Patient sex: M
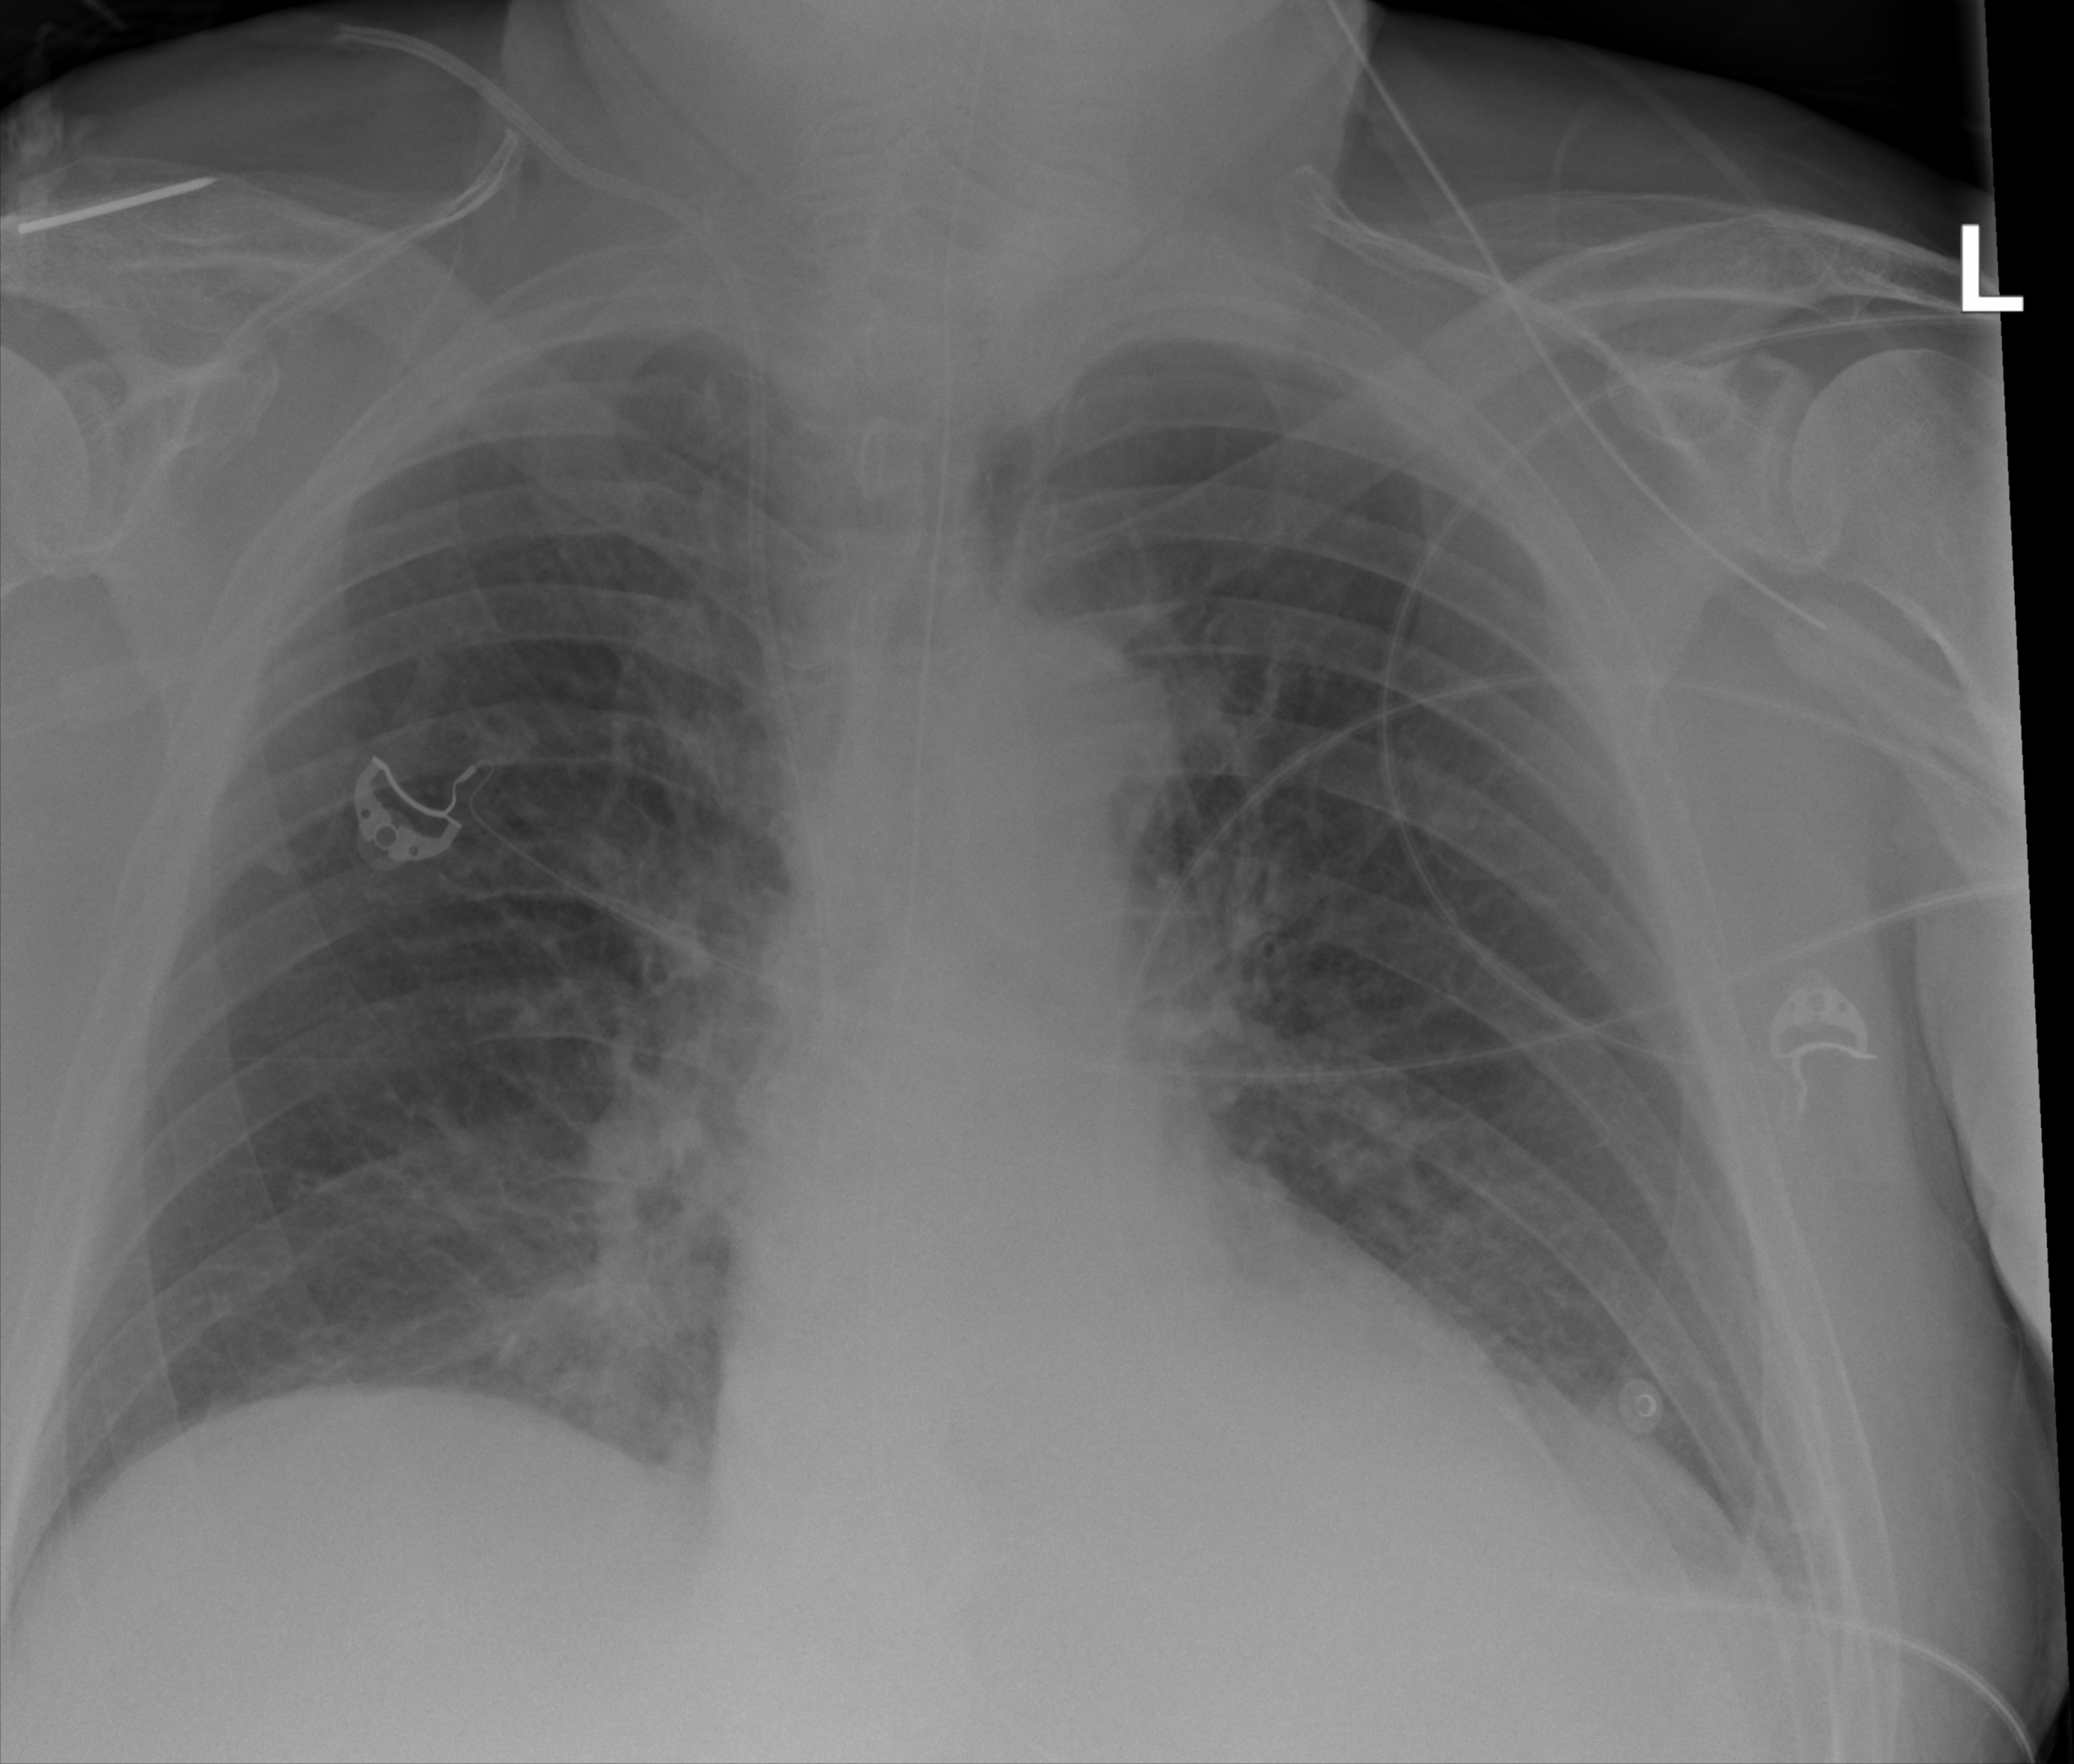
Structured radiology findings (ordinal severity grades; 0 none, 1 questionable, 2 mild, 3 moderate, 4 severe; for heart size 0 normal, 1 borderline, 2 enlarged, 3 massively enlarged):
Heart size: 0
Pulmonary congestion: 0
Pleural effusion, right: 0
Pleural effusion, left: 2
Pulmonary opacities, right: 0
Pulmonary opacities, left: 0
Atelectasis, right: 2
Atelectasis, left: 2